Field crop: maize
Growth stage: 2
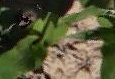
Species: maize